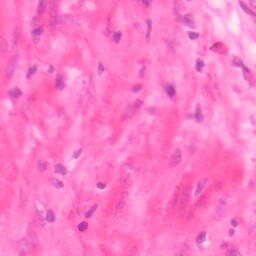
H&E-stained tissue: Colon